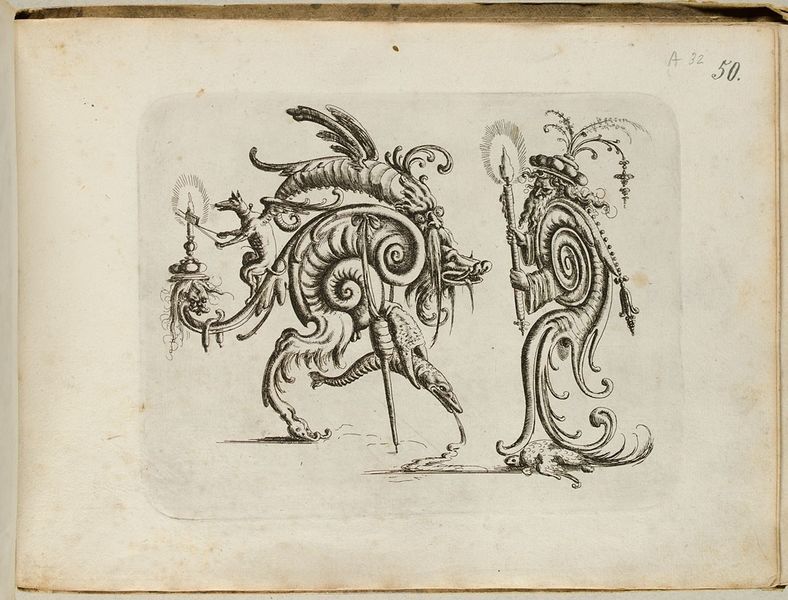
Titel: Groteskes Ornament mit Knorpelwerk, Blatt aus dem 'Neuw Grotteßken Buch'
Künstler: Christoph Jamnitzer
Standort: Hamburg
Institution: Museum für Kunst und Gewerbe Hamburg
Schlagwörter: flügel, hut, zeichnung, hund, bart, falten, papier, grafik, graphik, ornamente, kerze, fotografie, photographie, alter, druckgraphik, druckgrafik, radierung, gestalten, fisch, schnörkel, fabelwesen, löschen, fackel, ungeheuer, drachen, drache, monster, groteske, wasserzeichen, fabeltier, fabeltiere, rotstich, zwitterwesen, monstrum, altermann, knorpelwerk, reproduktionen, druckerzeugnisse, ornamentstich, vorlageblätter, druck papier fische